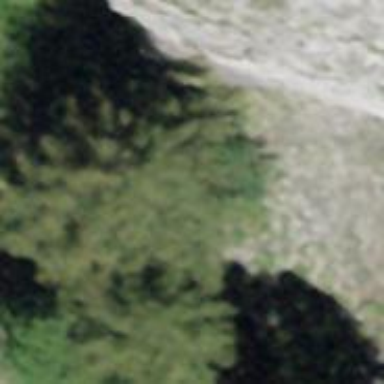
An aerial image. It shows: Natural cliff.